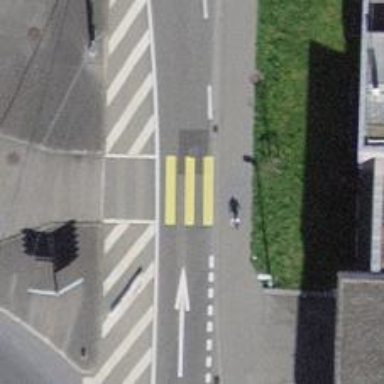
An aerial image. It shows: Pedestrian crossing with zebra markings on footway.